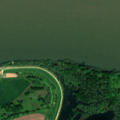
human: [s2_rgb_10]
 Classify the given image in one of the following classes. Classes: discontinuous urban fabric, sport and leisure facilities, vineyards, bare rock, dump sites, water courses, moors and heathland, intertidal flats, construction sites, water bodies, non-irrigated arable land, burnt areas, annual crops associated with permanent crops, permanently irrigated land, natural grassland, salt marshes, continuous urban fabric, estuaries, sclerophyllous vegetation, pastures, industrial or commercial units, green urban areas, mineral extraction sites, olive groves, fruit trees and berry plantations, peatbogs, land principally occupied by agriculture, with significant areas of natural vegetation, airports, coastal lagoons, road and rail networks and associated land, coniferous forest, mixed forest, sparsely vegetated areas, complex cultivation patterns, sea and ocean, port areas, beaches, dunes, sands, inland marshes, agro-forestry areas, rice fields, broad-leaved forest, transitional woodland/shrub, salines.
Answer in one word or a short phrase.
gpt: non-irrigated arable land, broad-leaved forest, transitional woodland/shrub, inland marshes, water courses